Aerial crown-view tile of a tropical tree (Barro Colorado Island, Panama), acquired 20250414:
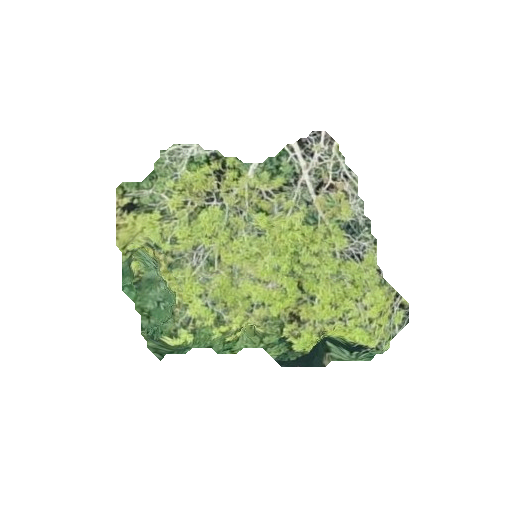
Species: Astronium graveolens
GBIF accepted scientific name: Astronium graveolens
Crown area: 74.902 m²